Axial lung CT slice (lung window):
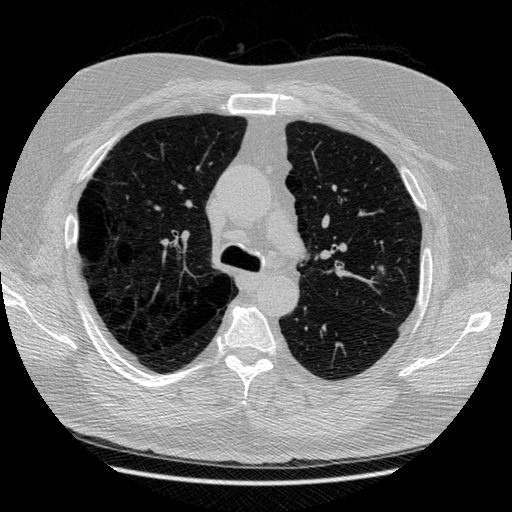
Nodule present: yes
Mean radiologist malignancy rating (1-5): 3.5